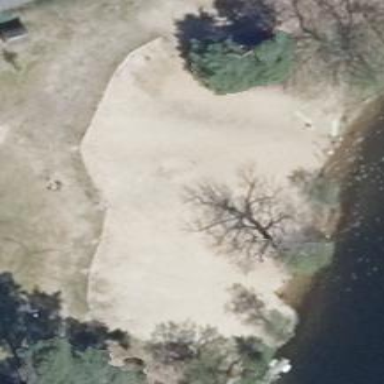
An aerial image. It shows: Beach area ideal for swimming.